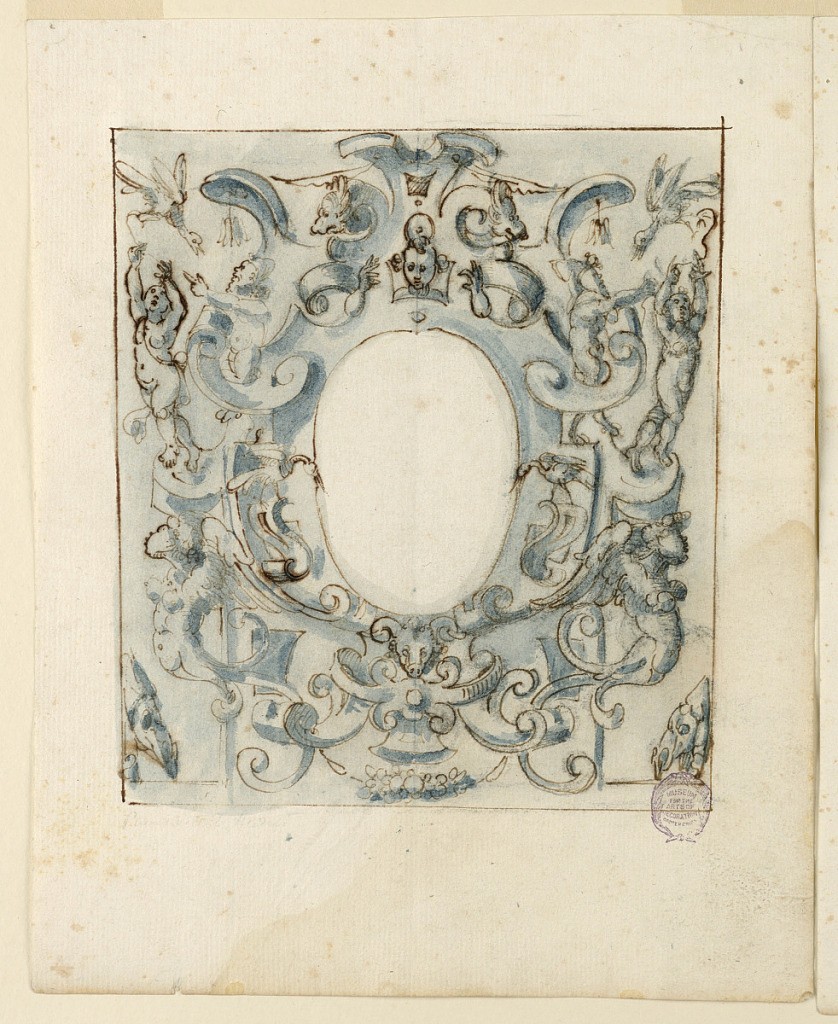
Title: Strapwork Design
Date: early 17th century
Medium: Charcoal, pen and ink, brush and watercolor on paper
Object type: Drawing
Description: Strapwork design with putti, bears and birds surrounds an oval reserve.